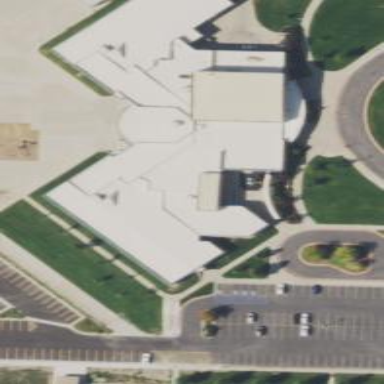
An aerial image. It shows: School building.